Frequency: 60000
Velocity: 0,186
Power: 35,1
Pulse duration: 0,0000001
Pass count: 1
Magnification: 10
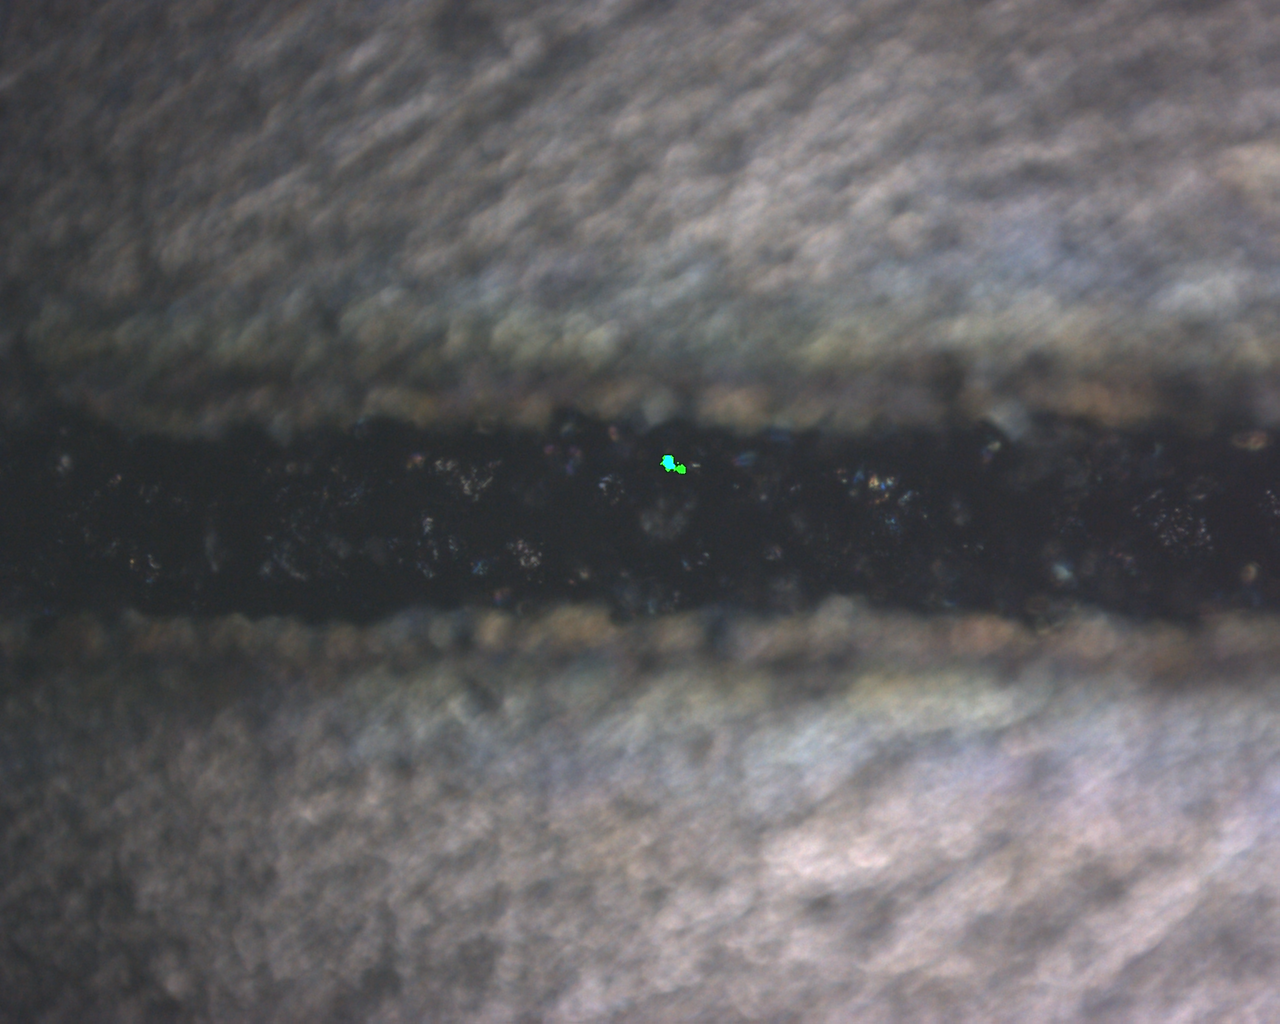
Measured width: 133.213
Other width: 85.808